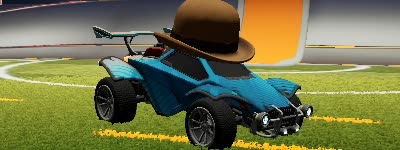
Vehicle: octane